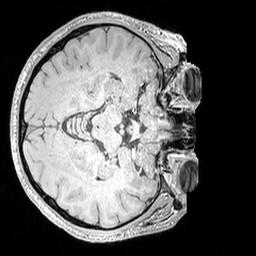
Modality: MP2RAGE
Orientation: axial
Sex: male
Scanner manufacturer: siemens
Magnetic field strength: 3 T
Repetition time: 5 s
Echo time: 0.00292 s